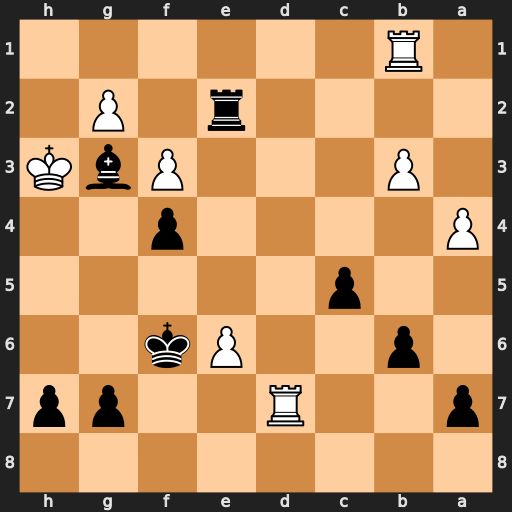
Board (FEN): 8/p2R2pp/1p2Pk2/2p5/P4p2/1P3PbK/4r1P1/1R6
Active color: b
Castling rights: -
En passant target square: -
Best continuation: Re5 Rf7+ Kg6 Rxf4 Bxf4